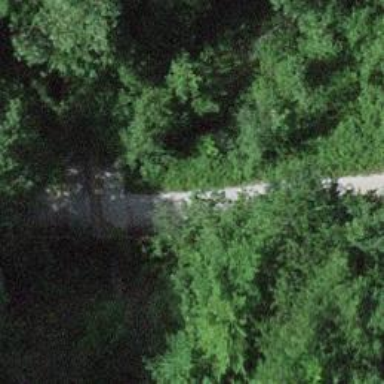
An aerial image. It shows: Track road made of fine gravel.